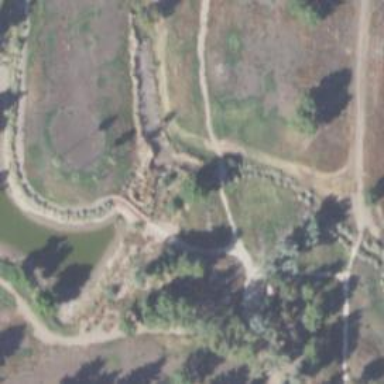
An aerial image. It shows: Path bridge over golf cartpath.